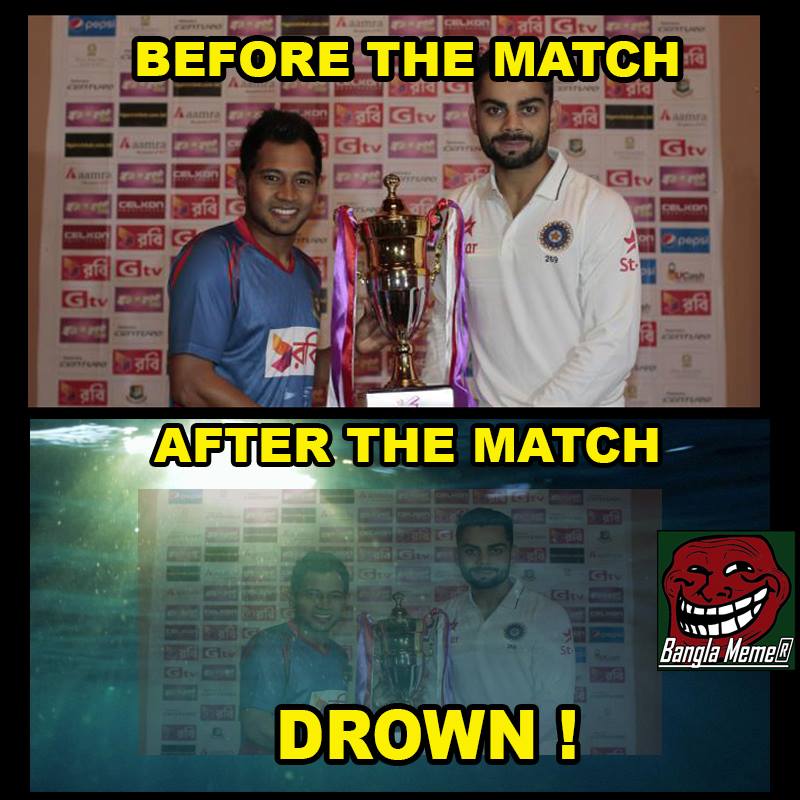
Caption: BEFORE THE MATCH      AFTER THE MATCH   DROWN !
Label: hate